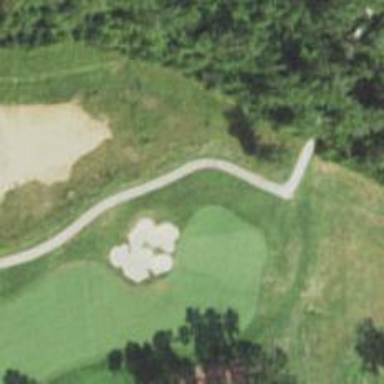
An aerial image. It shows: Path for both road and golf.